A time-domain waveform of one vibration snapshot from a rolling-element bearing is shown. What is the most likely bearing condition (normal, inner_race, outer_race, ball)?
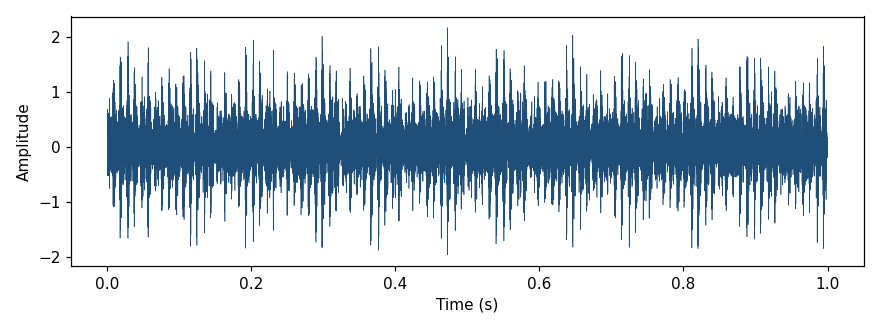
Answer: outer_race